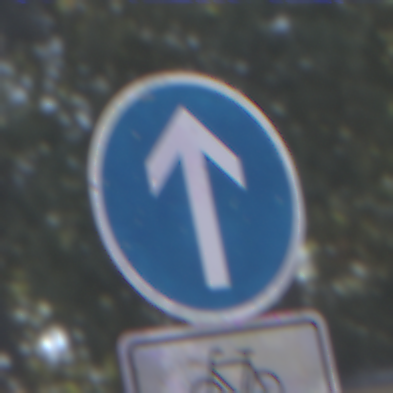
Verkehrszeichen: VorgeschriebeneFahrtrichtungGeradeaus
Zusatzzeichen unten: EinspurigeFahrzeugeFrei5
Umgebung: Outdoor, Suburban
Tageszeit: MorningAfternoon
Wetter: PartlyCloudy
Licht: Natural
Jahreszeit: NotSpecified
Kontrast: HighContrast